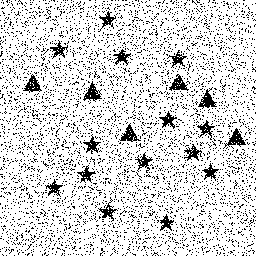
Squares: 0
Triangles: 6
Stars: 14
Total shapes: 20